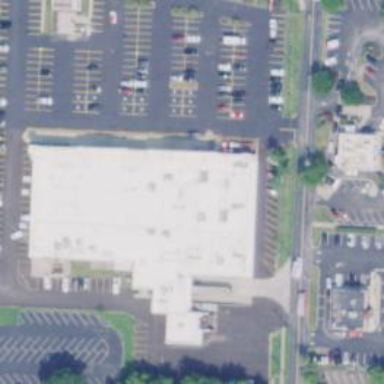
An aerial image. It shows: Supermarket.